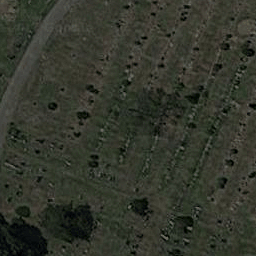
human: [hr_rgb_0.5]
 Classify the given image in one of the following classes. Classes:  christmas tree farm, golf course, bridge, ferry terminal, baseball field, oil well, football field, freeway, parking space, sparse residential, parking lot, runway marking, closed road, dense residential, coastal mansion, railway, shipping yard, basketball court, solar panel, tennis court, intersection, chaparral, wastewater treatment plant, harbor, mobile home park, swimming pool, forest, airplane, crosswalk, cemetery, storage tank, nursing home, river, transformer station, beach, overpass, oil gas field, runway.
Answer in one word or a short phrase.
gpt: cemetery